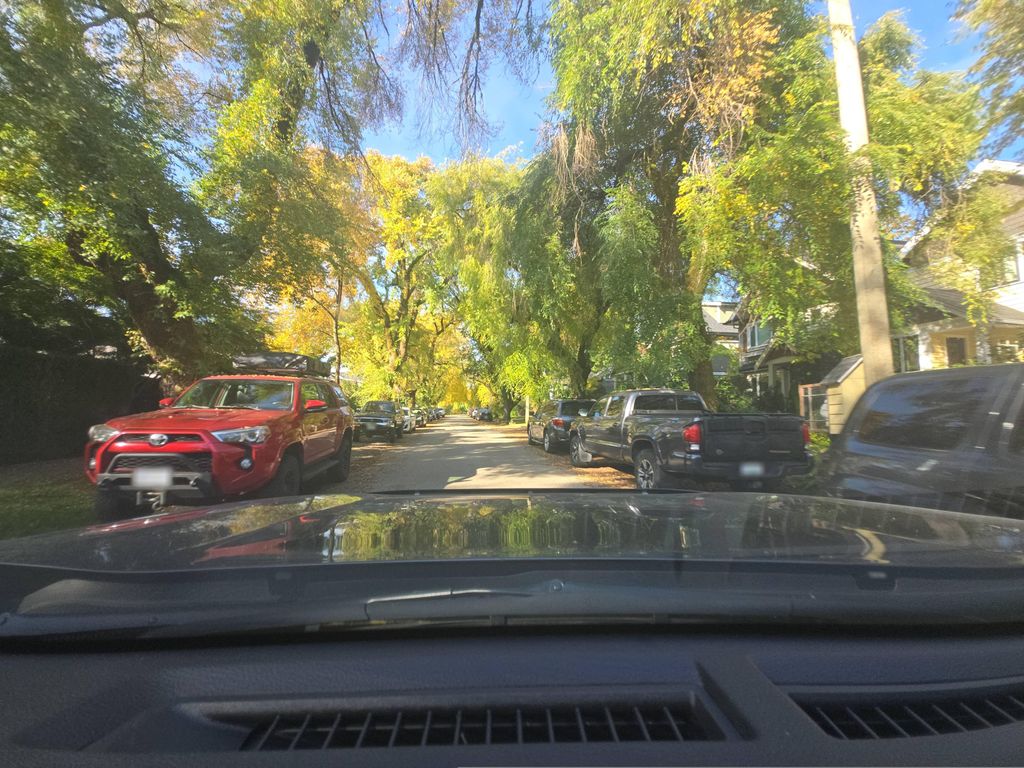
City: vancouver